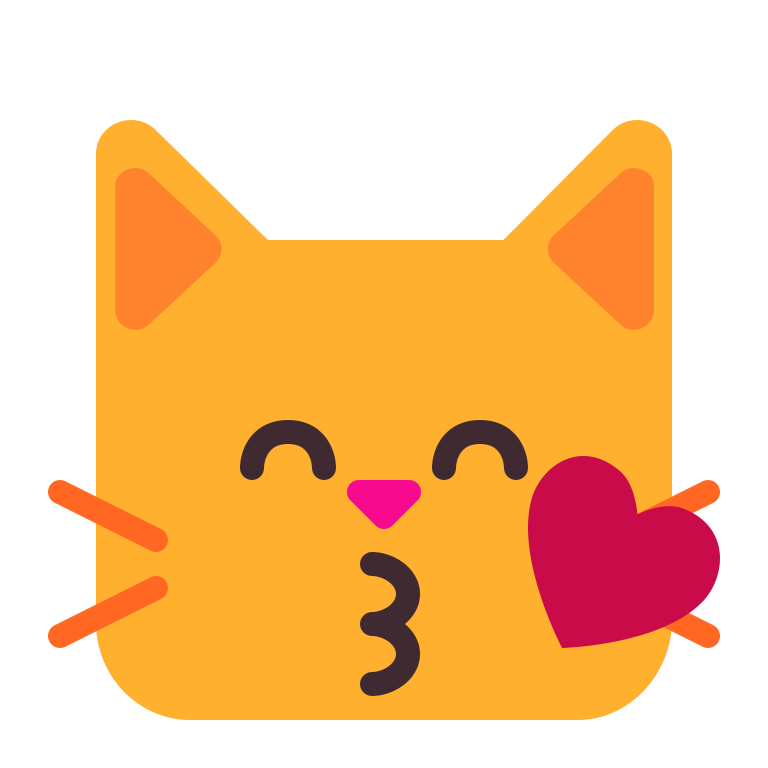
kissing cat flat